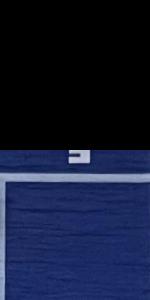
Label: Empty